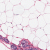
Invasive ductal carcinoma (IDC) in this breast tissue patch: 0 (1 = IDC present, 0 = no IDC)